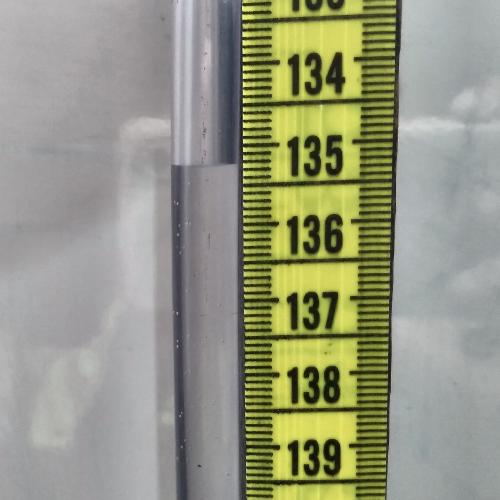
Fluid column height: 135.2 cm